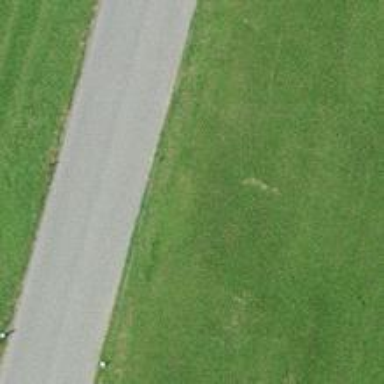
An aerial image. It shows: Bench.